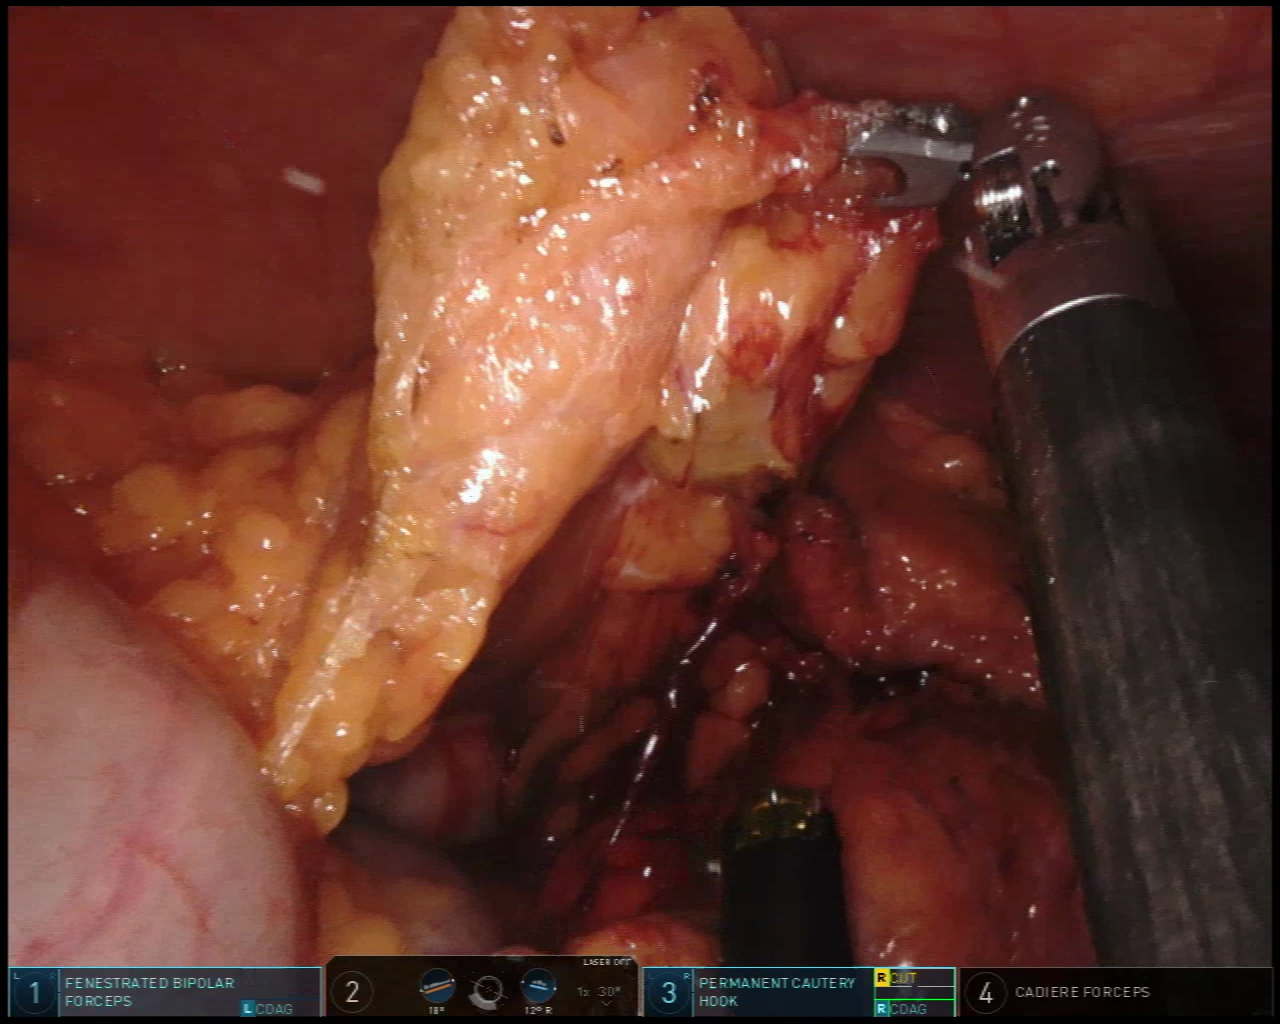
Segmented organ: stomach
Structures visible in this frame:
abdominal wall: yes
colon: yes
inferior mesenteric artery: no
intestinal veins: no
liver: no
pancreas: no
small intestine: no
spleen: no
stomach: yes
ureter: no
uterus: no
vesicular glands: no